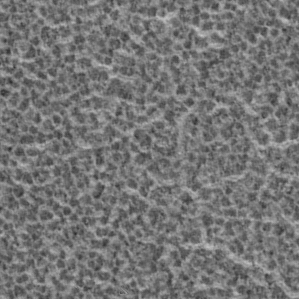
Label: frost